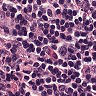
Metastatic tissue present: no